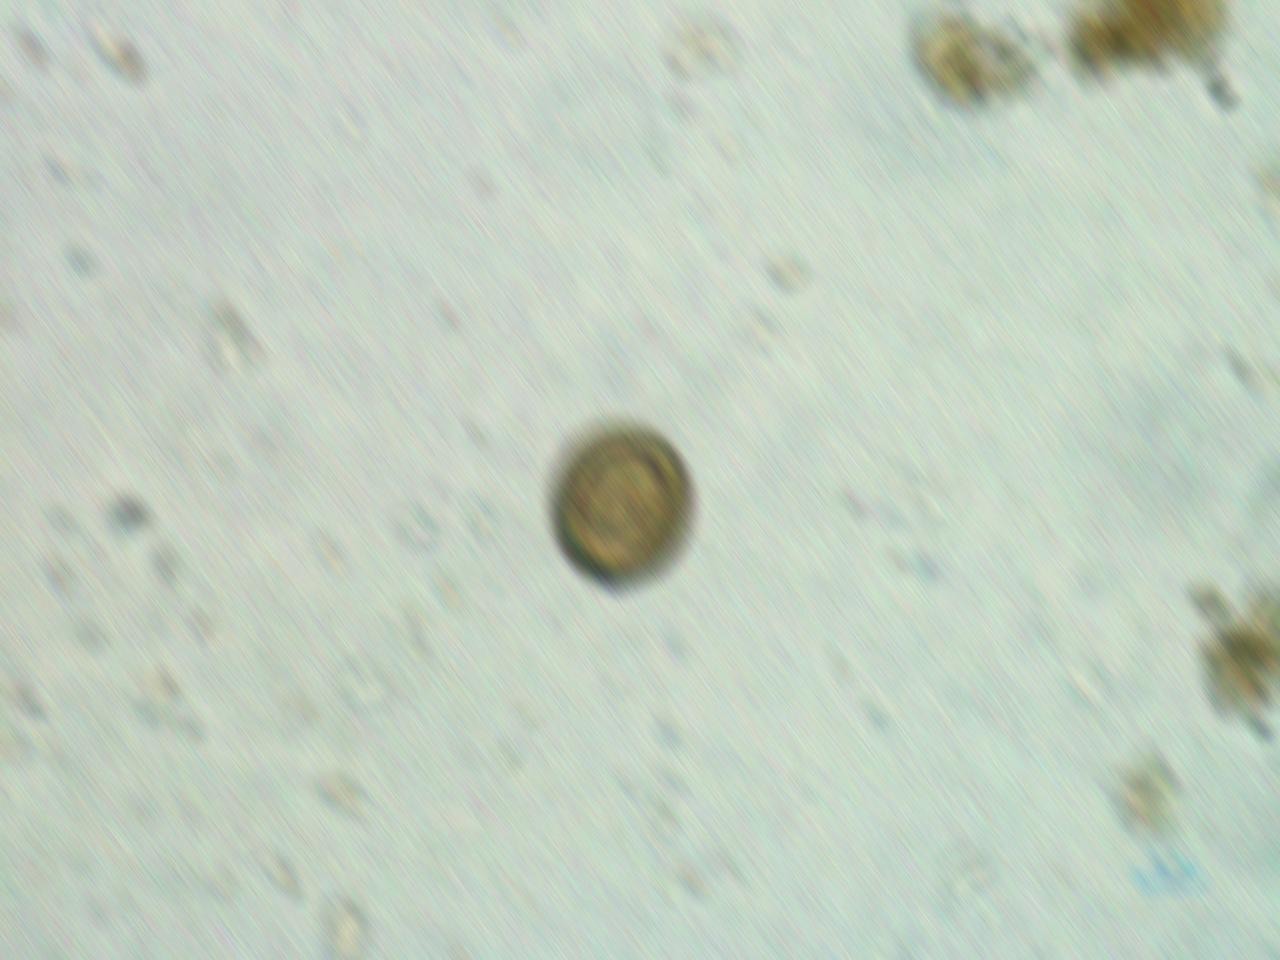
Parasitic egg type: Taenia spp. egg